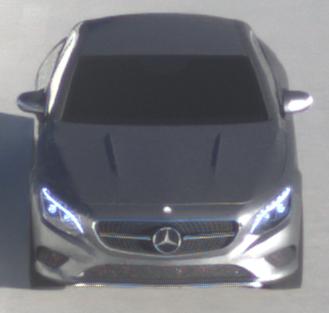
Make: Mercedes-Benz
Model: S 400 Coupé
Detailed model: S-Class (217) Coupé
Model produced from: 2015/10
Model produced until: 2017/09
Doors: 2
Color: gray
Road condition: dry road
Daytime: sunrise or sunset
Contrast: high contrast